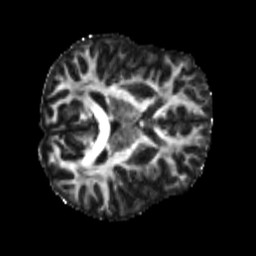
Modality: FA
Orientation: axial
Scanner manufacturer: siemens
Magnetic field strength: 3 T
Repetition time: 4 s
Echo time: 0.0594 s